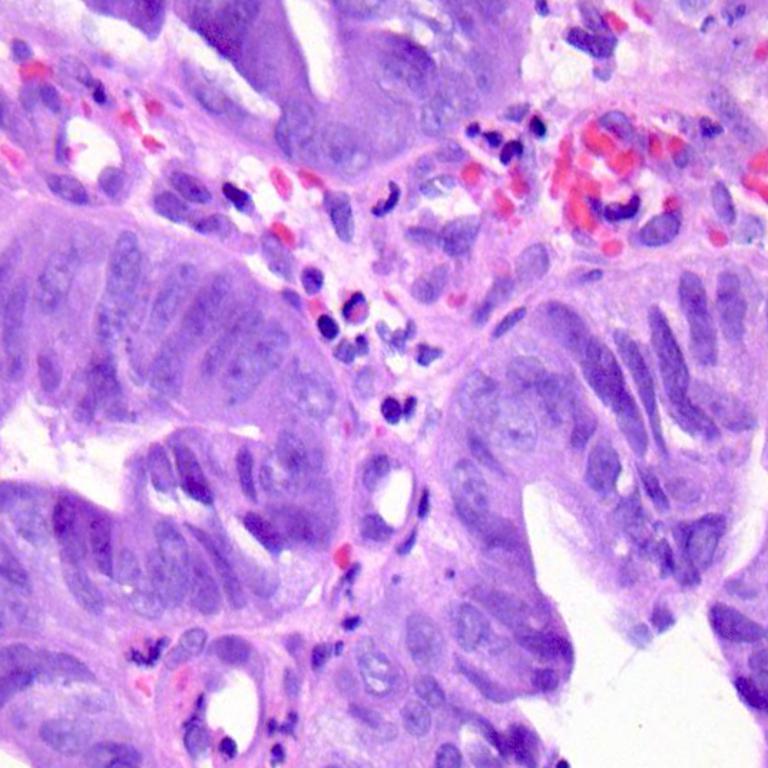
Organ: colon
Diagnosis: adenocarcinomas